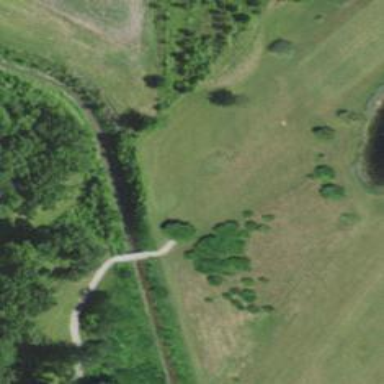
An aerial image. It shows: Path used for both walking and golf.